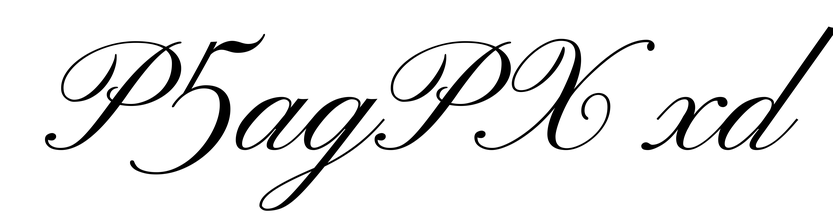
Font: PinyonScript-Regular